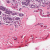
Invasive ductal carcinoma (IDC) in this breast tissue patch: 0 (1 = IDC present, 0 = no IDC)